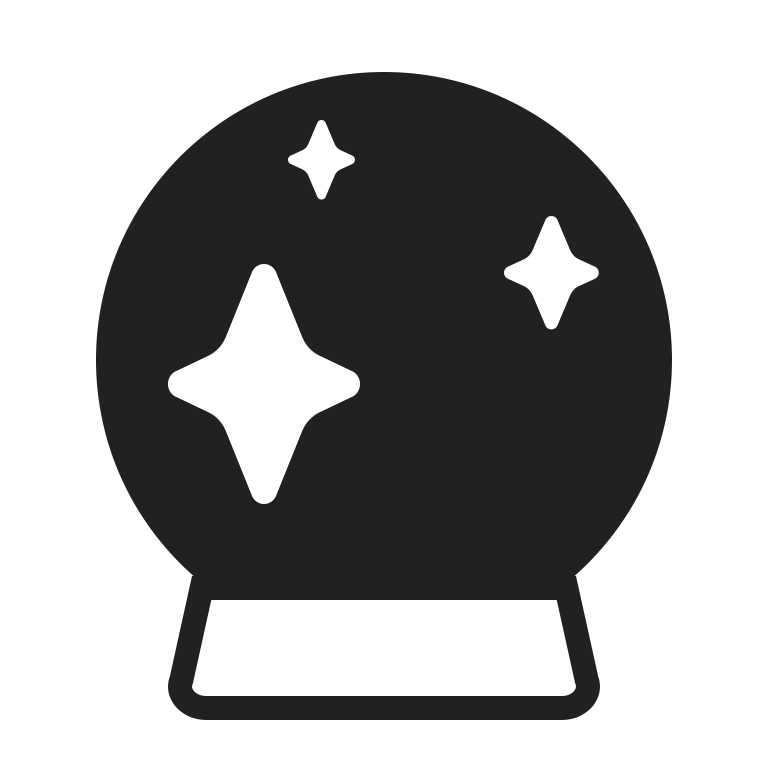
crystal ball high contrast